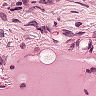
Metastatic tissue present: no